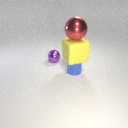
small purple metal sphere behind small blue metal cylinder